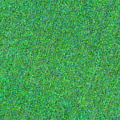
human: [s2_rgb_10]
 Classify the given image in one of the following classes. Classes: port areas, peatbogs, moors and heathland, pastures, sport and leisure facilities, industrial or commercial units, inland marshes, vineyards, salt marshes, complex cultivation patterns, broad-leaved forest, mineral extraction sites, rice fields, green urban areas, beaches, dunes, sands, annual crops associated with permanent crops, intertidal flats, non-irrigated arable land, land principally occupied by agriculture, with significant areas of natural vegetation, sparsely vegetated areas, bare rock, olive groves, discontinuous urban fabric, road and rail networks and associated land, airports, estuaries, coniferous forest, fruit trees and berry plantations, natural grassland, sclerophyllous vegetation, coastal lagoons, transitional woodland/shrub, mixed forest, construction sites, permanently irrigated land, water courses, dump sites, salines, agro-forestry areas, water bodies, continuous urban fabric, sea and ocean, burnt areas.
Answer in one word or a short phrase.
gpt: sea and ocean